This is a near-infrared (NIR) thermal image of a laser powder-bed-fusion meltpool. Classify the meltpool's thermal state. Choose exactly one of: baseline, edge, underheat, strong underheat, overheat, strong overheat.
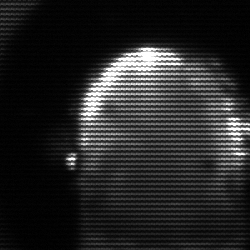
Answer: baseline